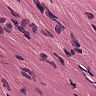
Metastatic tissue present: no